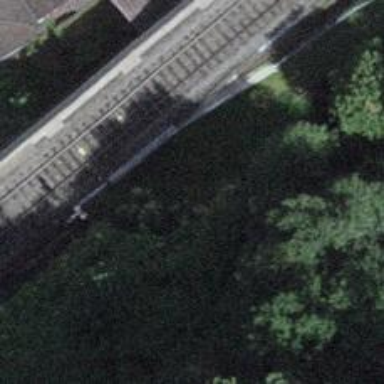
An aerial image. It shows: Path going through tunnel.